Interaction volume radius: 10 \u00c5
Interaction volume height: 15 \u00c5
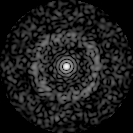
Disorder parameter: 0.8012